Question: I was browsing different websites for some images that I'd like to use for links. One, for example, is a Twitter image.
Normally you can hover over an image and press "control + click" to save as.
But on this particular website, the images are icons and don't allow me to grab them.
Here is a screen of select element which the image I want highlighted, and the html and css that goes with it.
How would I grab this icon? The icons are on this website: <URL>

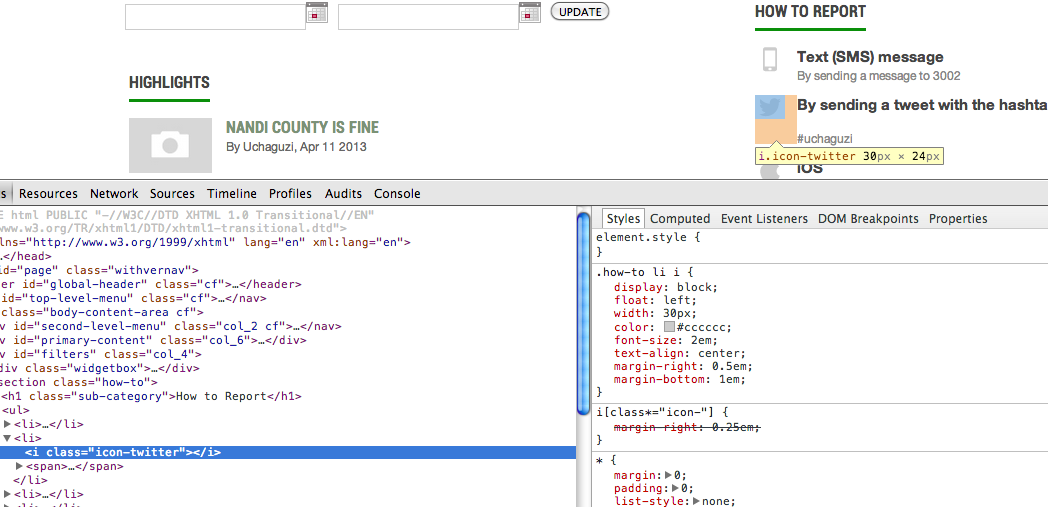
Answer: If you want to convert Font Awesome icons to png, you may use this software:
<URL>
however... if fits your needs (it has a huge collection of really well-designed icons), I warmly suggest you to use the web font as explained here: <URL>